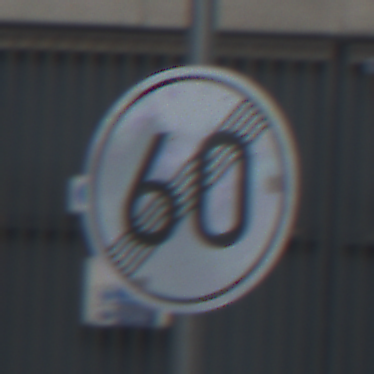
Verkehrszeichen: EndeGeschwindigkeit60
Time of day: MorningAfternoon
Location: Outdoor (Urban)
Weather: PartlyCloudy
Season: NotSpecified
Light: Natural